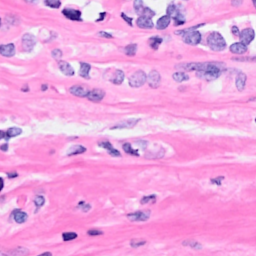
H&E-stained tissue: Breast